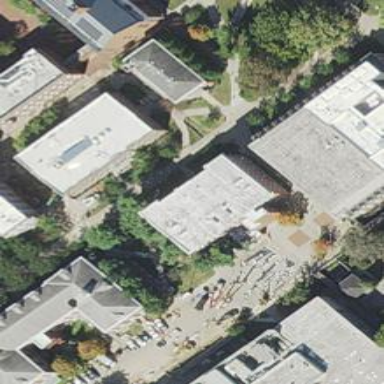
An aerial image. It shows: View of university building.